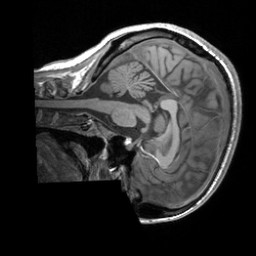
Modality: T1w
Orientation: sagittal
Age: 26
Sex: female
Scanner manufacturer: siemens
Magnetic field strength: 3 T
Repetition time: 1.9 s
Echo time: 0.00252 s